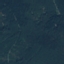
Land use / land cover: Forest